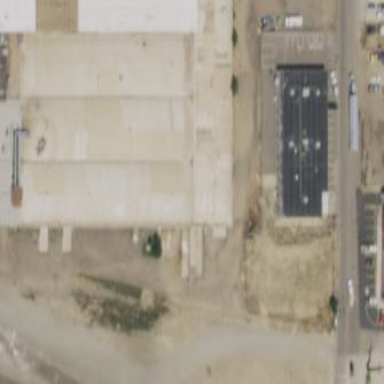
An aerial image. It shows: Industrial building.